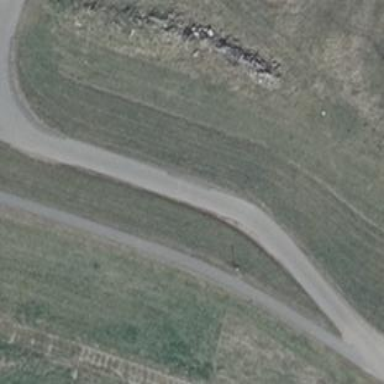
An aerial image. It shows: Asphalt track with grade1 quality.